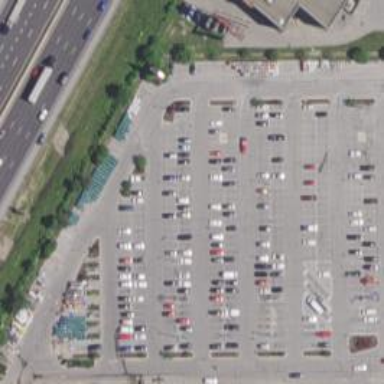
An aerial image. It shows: Parking area with asphalt surface.